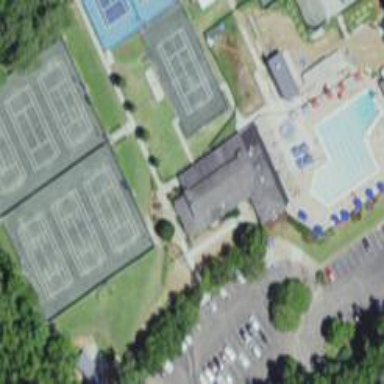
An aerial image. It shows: Sports centre in the leisure land.